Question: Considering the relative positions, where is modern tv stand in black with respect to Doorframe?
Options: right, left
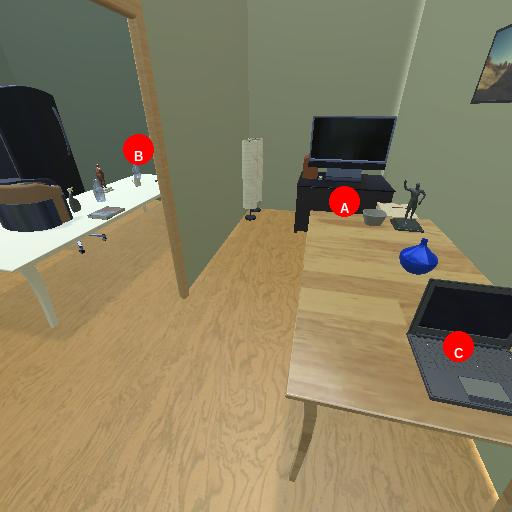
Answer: right